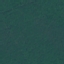
Land use / land cover class: Forest